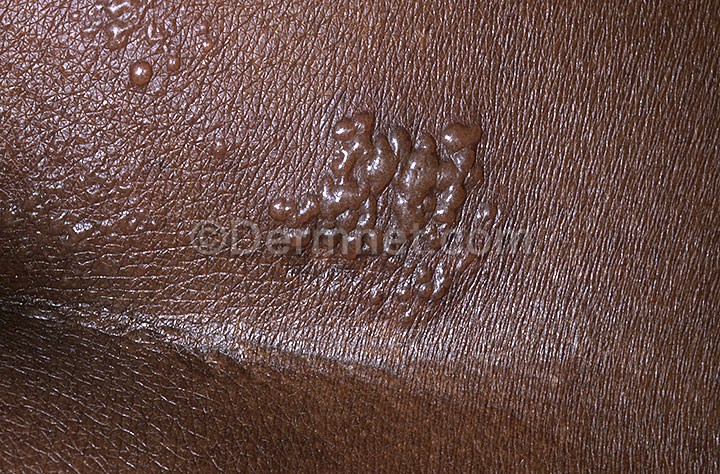
Disease: Warts Molluscum and other Viral Infections